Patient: sex F, age 41
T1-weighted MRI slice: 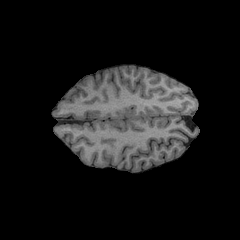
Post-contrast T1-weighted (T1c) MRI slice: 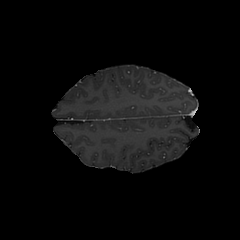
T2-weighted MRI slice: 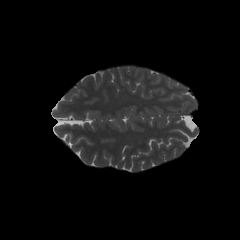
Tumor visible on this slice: no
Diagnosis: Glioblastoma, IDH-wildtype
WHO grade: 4